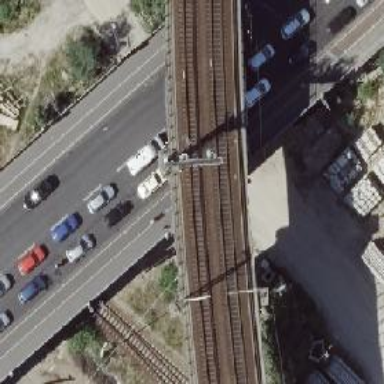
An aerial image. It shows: Railway signal.